Chest X-ray. View position: AP
Patient age: 65
Patient sex: F
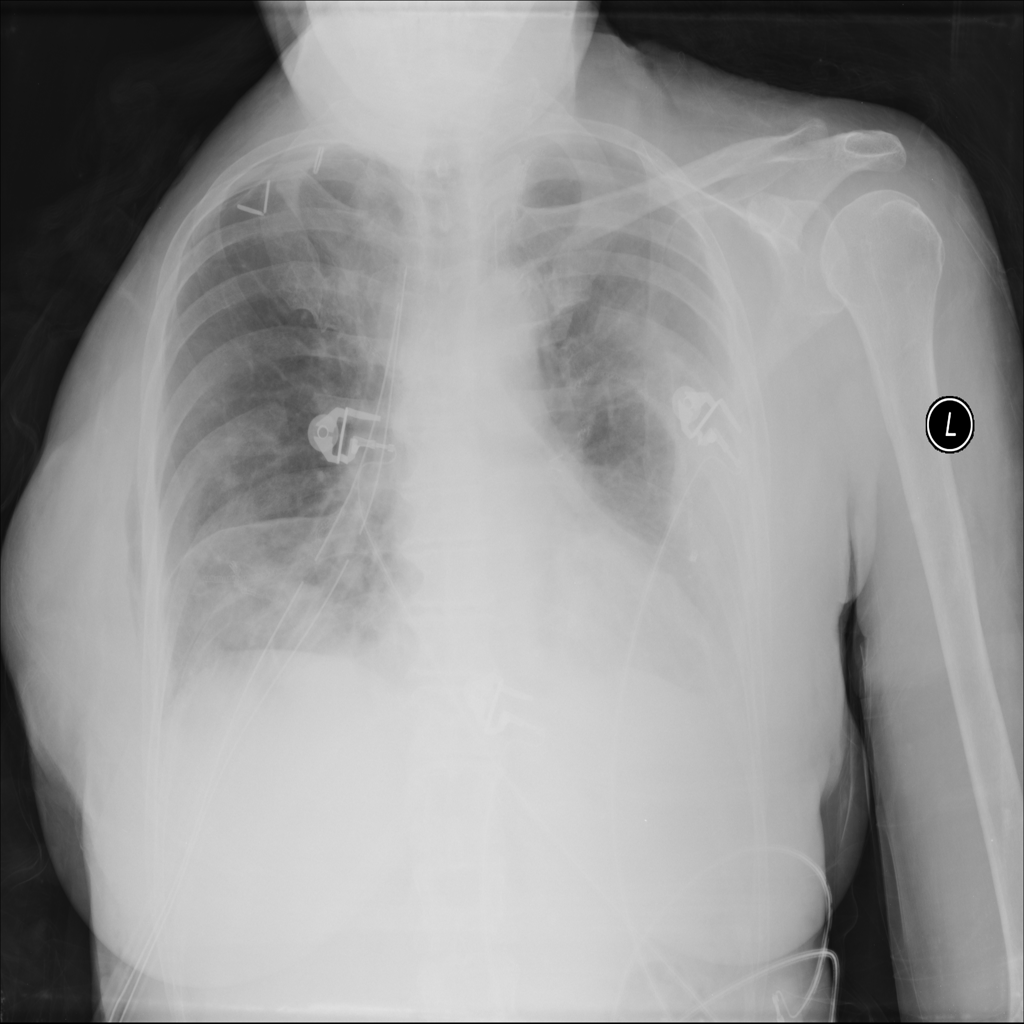
Finding: Pneumothorax